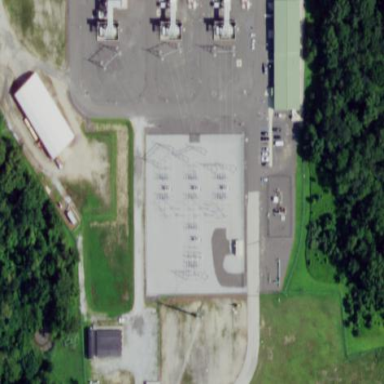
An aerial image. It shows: Power substation with transmission level designation. It is enclosed by fence.